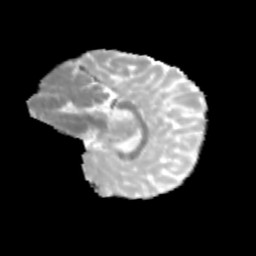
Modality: MD
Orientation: sagittal
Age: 11
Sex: female
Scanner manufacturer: siemens
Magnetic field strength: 3 T
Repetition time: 3.8 s
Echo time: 0.07 s